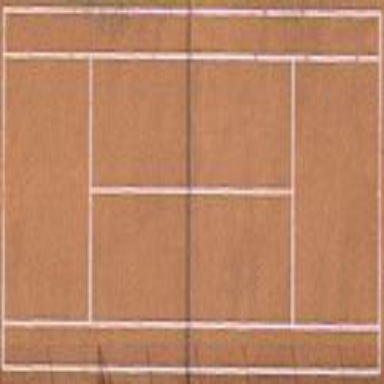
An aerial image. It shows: Clay tennis court on the leisure land pitch.